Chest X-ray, PA view. Patient: 35 years old, sex F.
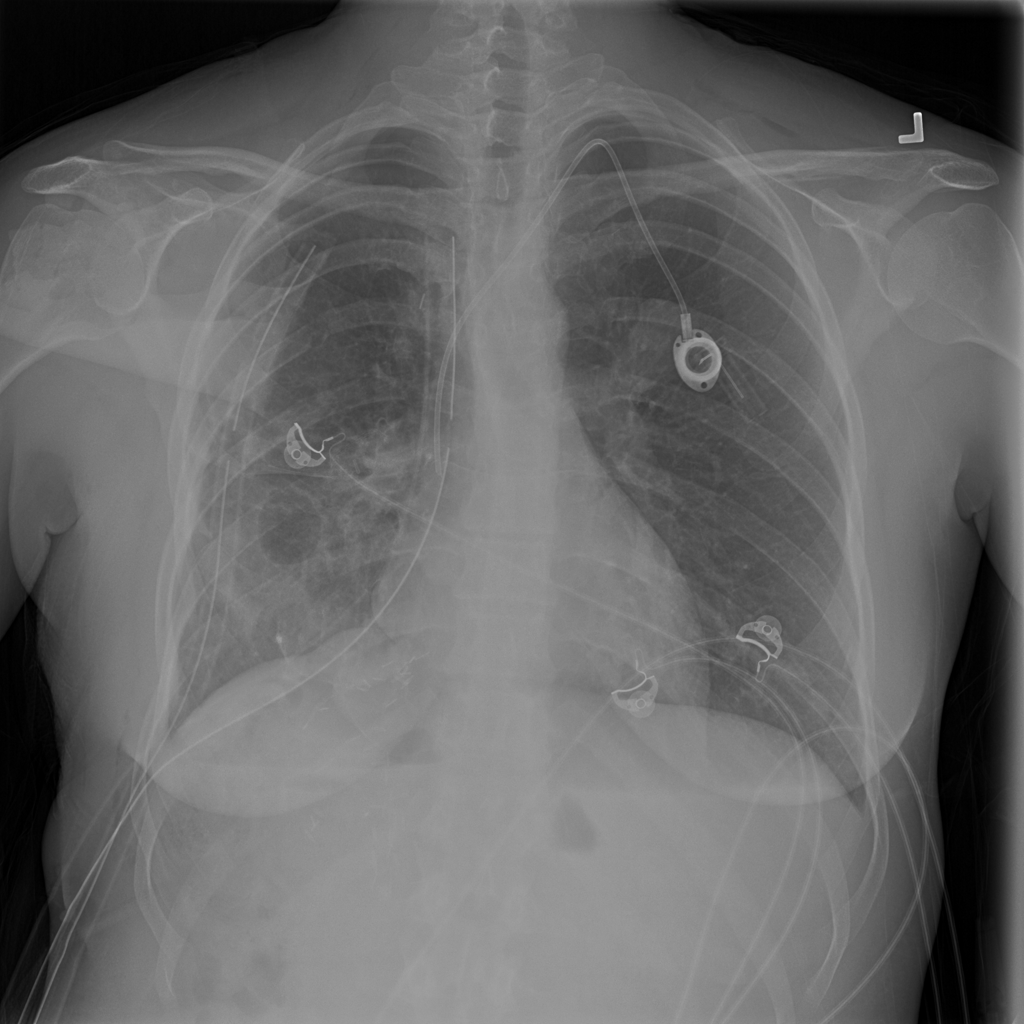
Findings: No Finding